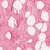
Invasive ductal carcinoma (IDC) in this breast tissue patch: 0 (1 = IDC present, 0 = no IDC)